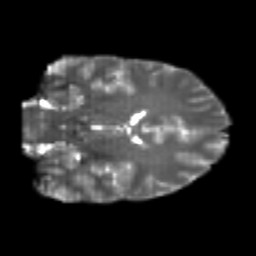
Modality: T2w
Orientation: coronal
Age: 24
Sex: male
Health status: healthy
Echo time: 0.074 s